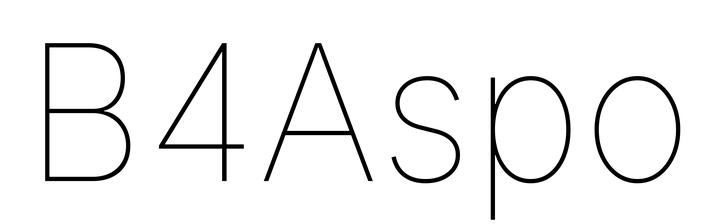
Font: Inter_Thin